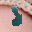
Label: 8